Field crop: maize
Growth stage: 2
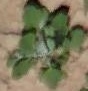
Species: chenopodium